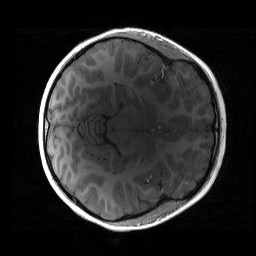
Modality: T1w
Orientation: axial
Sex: male
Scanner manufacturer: siemens
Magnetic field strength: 3 T
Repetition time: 1.9 s
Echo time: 0.00243 s